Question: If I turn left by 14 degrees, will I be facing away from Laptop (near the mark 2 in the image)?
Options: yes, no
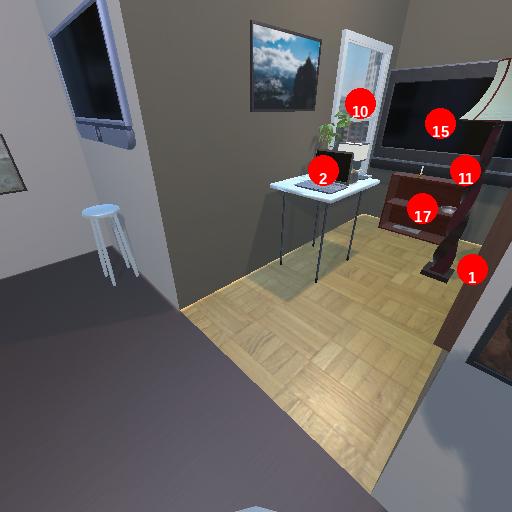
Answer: yes